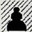
Piece: bP